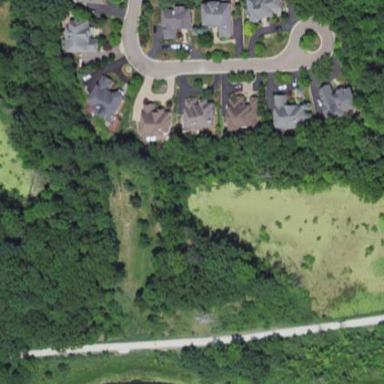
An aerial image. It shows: Area covered with lush grass.